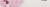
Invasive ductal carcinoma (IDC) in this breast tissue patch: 0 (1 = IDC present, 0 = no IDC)